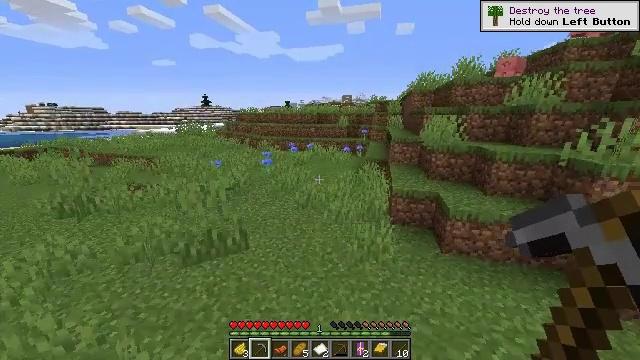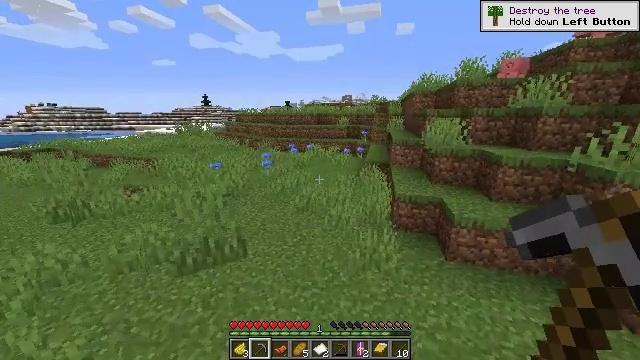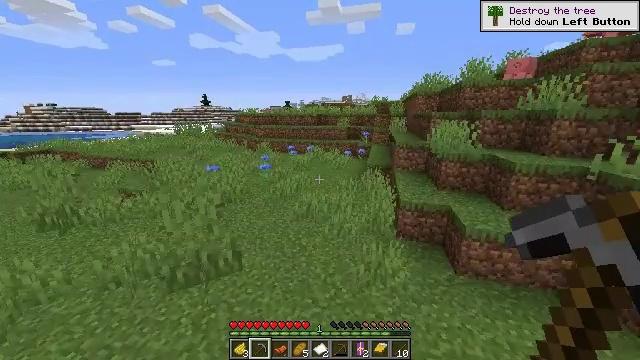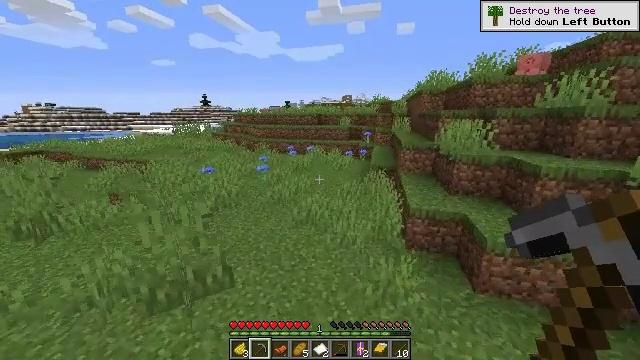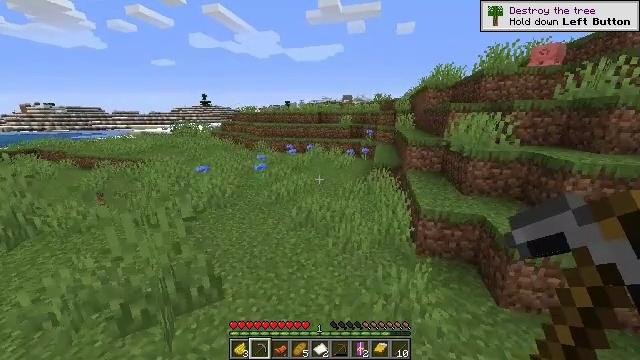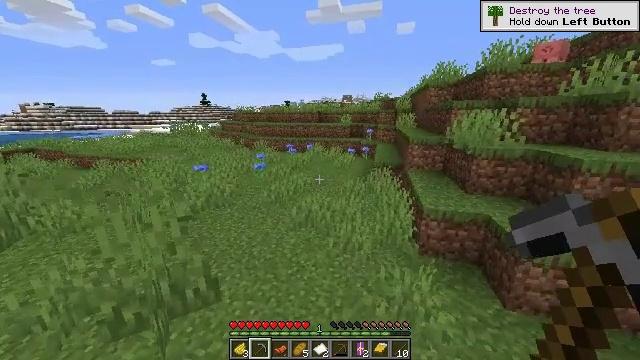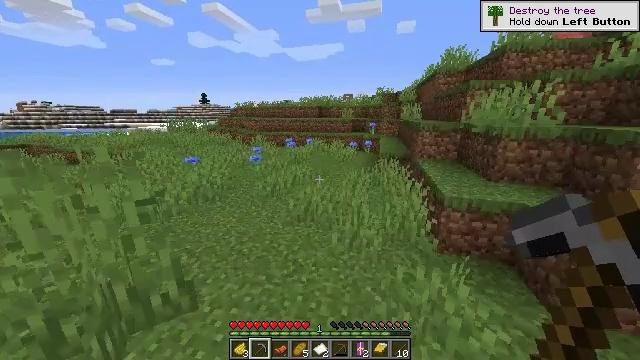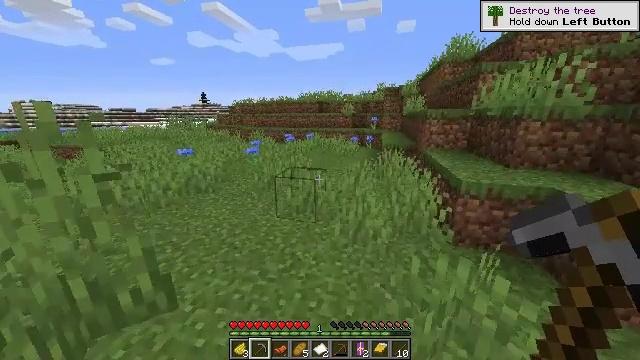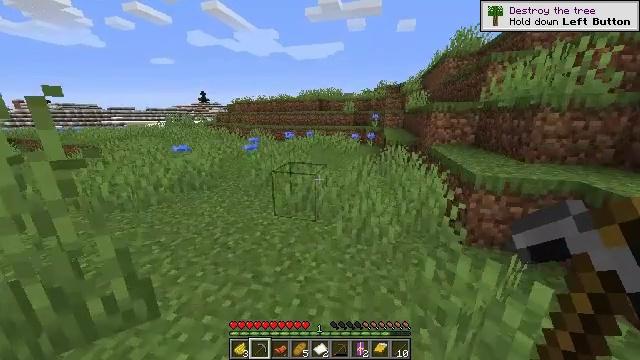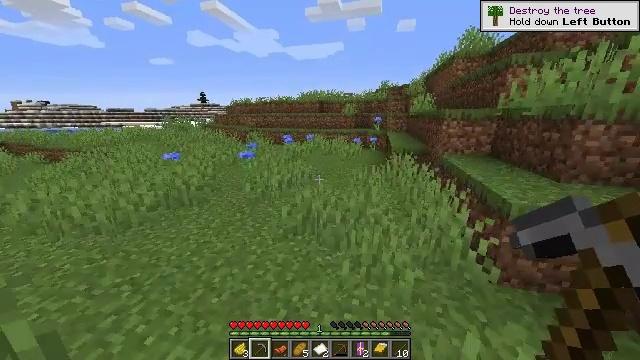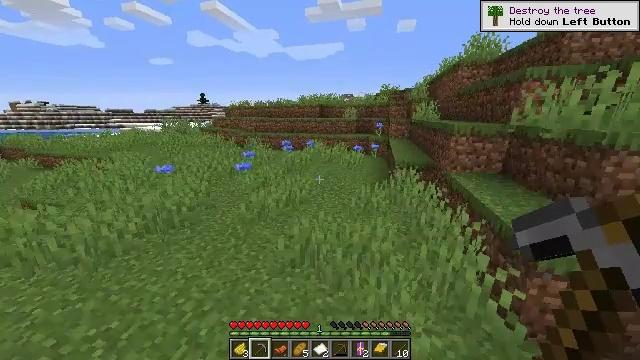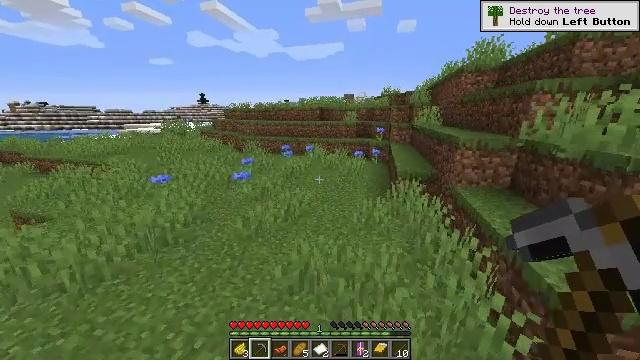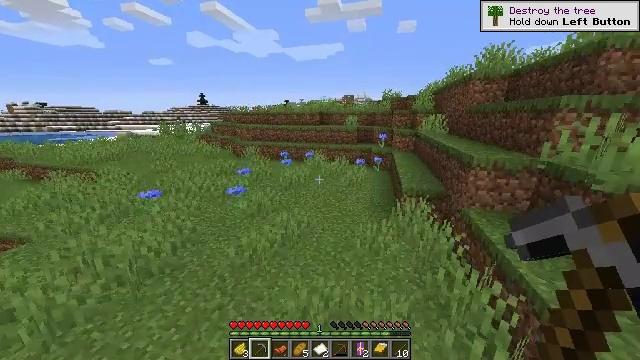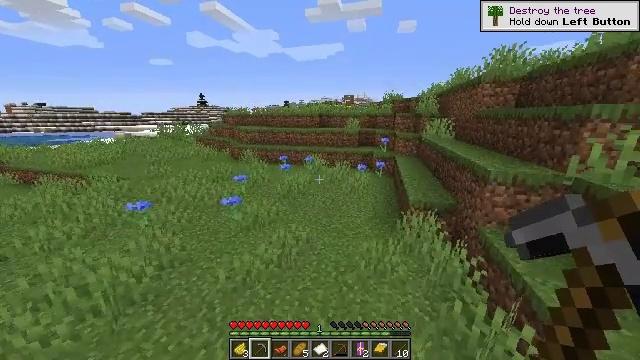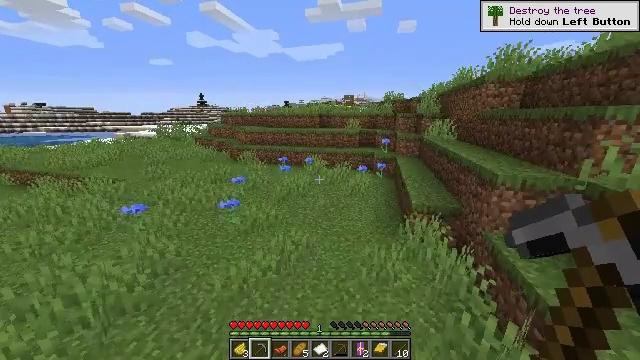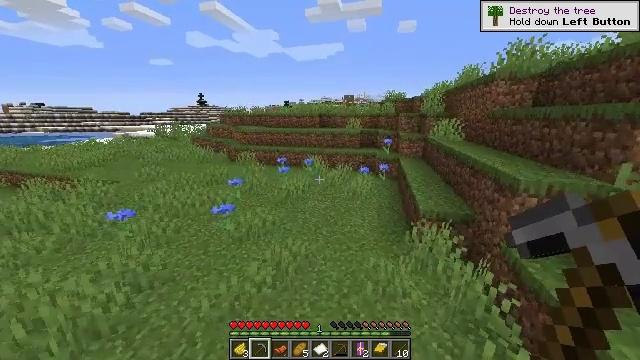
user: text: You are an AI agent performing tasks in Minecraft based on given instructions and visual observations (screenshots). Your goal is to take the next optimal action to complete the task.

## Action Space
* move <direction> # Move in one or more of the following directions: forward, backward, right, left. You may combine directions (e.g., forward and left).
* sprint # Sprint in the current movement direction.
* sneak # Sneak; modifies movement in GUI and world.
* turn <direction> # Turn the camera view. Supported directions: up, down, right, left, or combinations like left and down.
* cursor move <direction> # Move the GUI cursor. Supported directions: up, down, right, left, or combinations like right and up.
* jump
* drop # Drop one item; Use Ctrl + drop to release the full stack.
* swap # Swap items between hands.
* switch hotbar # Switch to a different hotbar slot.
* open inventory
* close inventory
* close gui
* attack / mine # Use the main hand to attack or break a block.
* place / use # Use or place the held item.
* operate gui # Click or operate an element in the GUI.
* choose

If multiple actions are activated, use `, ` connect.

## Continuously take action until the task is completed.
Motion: motion action
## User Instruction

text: Remove the spruce fence from the structure.
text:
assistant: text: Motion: move forward, jump
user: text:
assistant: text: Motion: move forward, jump
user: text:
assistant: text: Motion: move forward, jump
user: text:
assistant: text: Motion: move forward, jump
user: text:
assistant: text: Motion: move forward, jump
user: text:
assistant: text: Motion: move forward, jump
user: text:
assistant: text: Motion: move forward, jump
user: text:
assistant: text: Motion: move forward, jump
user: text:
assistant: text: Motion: move forward, jump
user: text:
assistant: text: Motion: move forward, jump
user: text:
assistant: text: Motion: move forward, jump
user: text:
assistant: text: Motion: move forward, jump
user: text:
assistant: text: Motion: move forward, jump
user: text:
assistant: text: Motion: move forward, jump
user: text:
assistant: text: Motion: move forward, jump
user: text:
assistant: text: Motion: move forward, jump
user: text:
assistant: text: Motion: move forward
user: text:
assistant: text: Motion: move forward, jump
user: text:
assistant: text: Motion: move forward, jump
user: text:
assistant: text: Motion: move forward, jump
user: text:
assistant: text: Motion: move forward, jump
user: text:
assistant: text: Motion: move forward, jump
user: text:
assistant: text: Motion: move forward, jump
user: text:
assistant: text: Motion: move forward
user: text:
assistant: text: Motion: move forward
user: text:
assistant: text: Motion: move forward
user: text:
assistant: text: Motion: move forward
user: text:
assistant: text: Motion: move forward
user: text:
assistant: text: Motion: move forward
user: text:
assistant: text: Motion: move forward